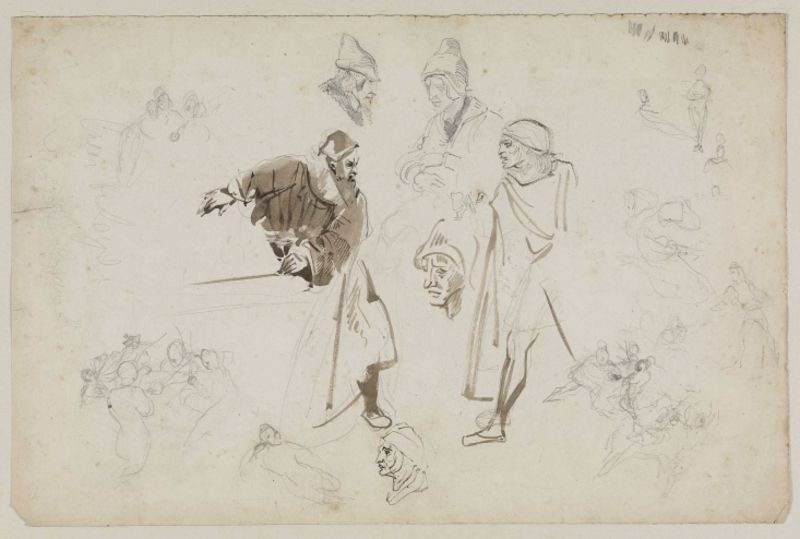
Titel: Studienblatt zu "Faust"
Künstler: Eugène Delacroix
Standort: Karlsruhe
Institution: Staatliche Kunsthalle Karlsruhe
Schlagwörter: feder, fuß, gruppe, hand, kampf, kopf, mann, schatten, umhang, aquarell, komposition, menschen, sitzen, bewegung, braun, frau, grau, hut, hüte, köpfe, mund, männer, nase, profil, skizze, szene, tisch, zeichnung, tuch, haube, menge, alt, bart, gesichter, kappe, mütze, mützen, böse, falten, gesicht, gesten, portrait, signatur, tischdecke, auge, figur, geistlicher, gewand, mantel, gewänder, blatt, pferd, stock, kopfbedeckung, bein, papier, haltung, stab, studie, grafik, figuren, papst, kopftuch, bett, dreiviertelprofil, laviert, tusche, maske, links, linie, seite, schwarzweiß, schwert, aquatinta, bleistift, hauben, schuh, entwurf, mahl, portraits, stift, studien, schreiben, gegner, mönch, unfertig, skizzen, lavierung, details, kapuze, riss, zeichnungen, vorzeichnung, tuschezeichnung, zauberer, felcken, rofil, skizzenblatt, studienblatt, gesitlicher, brqaun, meng, kopfstudien, pen, ig, studienköpfe, studienkopf